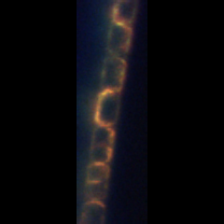
Taxon: Skeletonema
Group: Diatoms